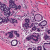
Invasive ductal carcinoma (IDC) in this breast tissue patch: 0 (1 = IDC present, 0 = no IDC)